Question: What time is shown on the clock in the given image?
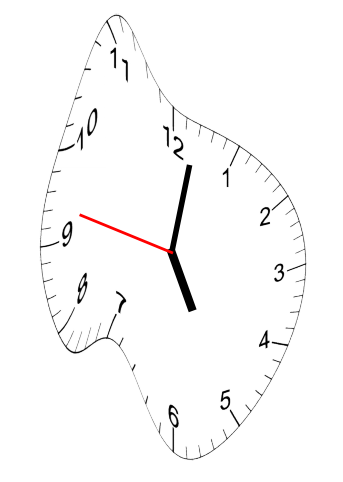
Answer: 05:01:47